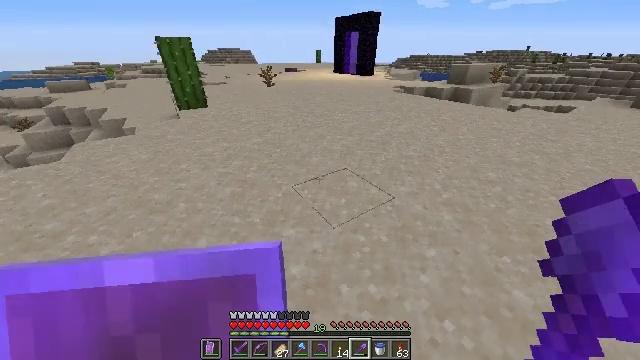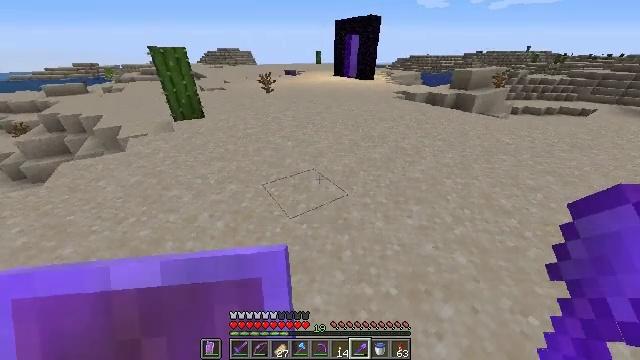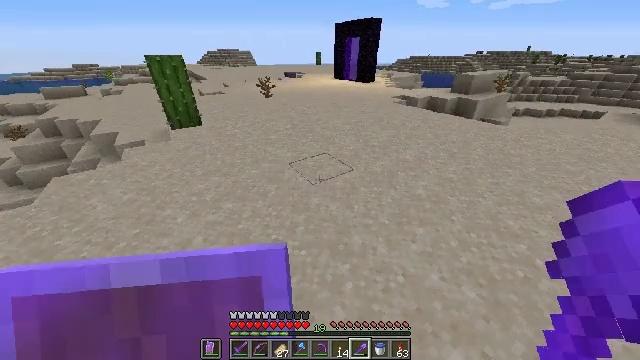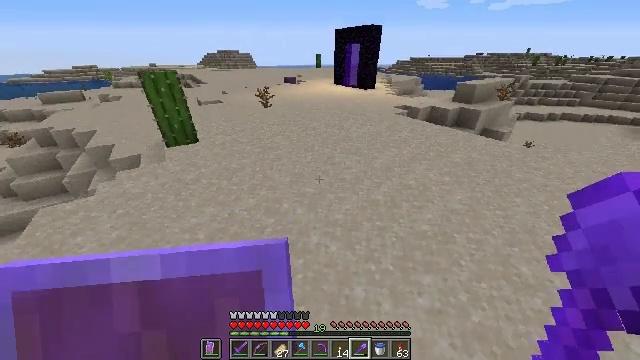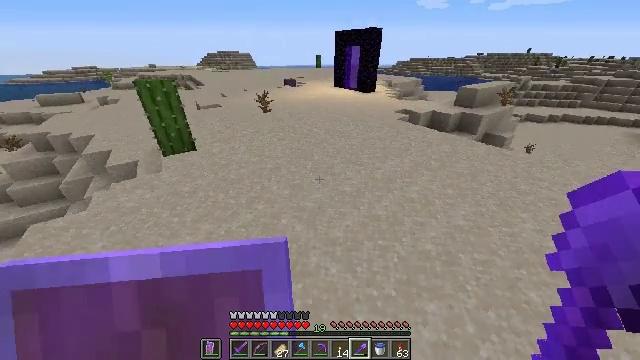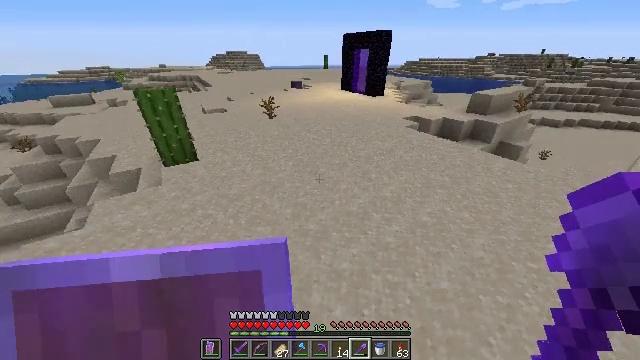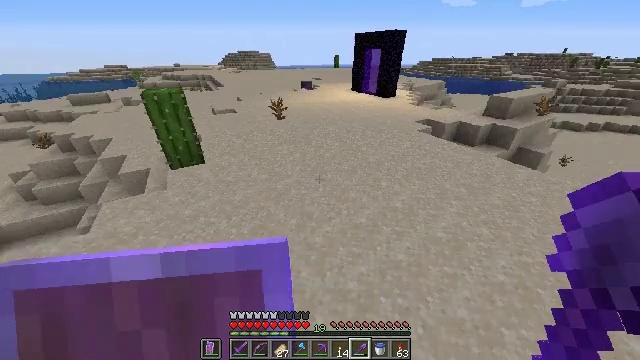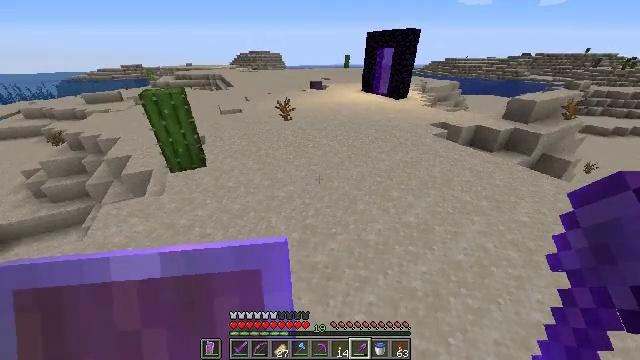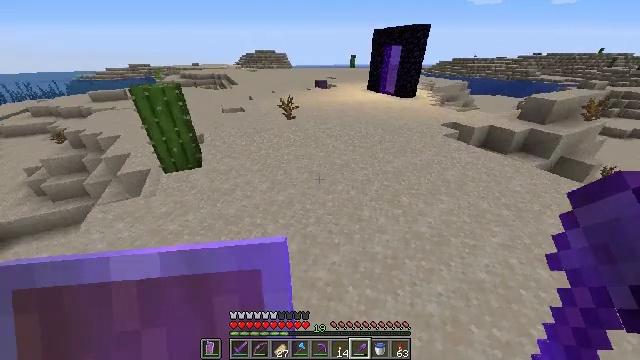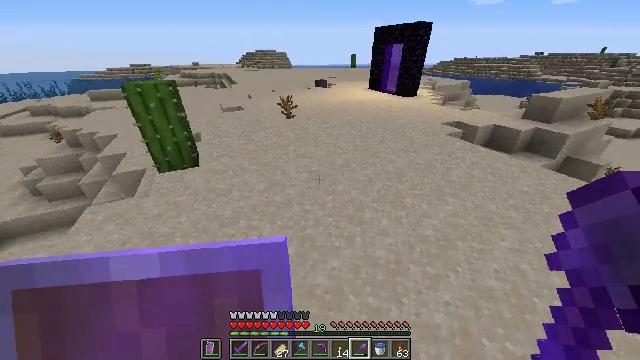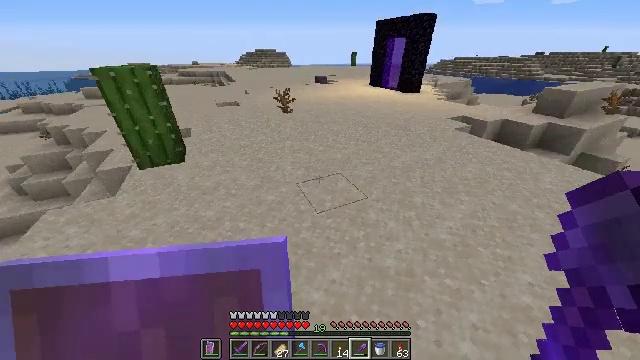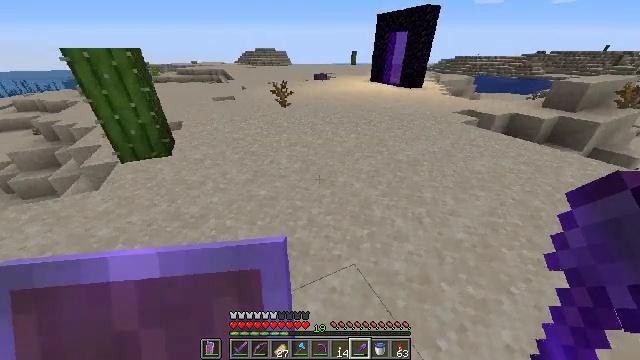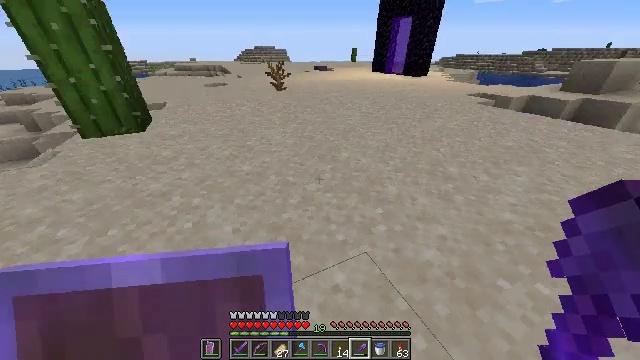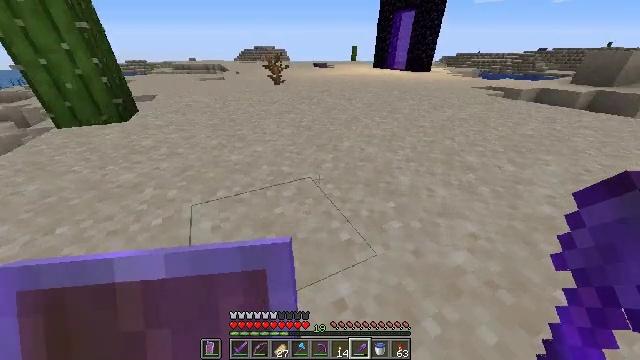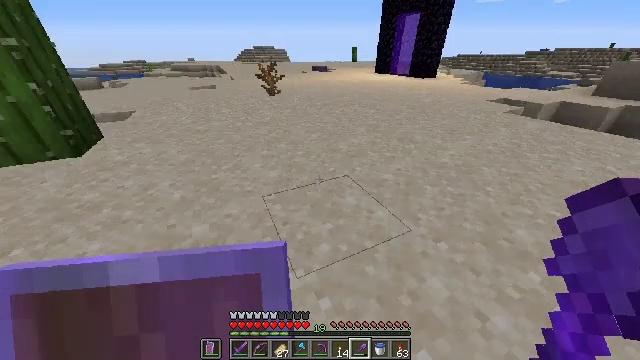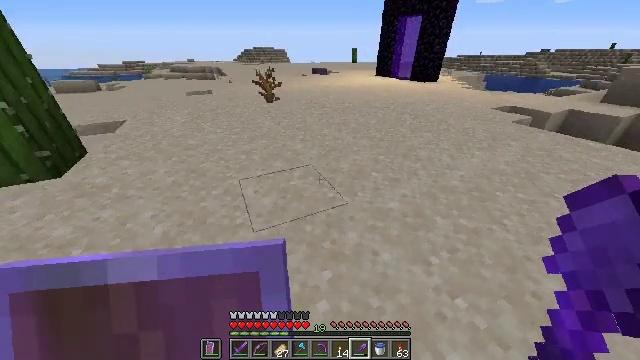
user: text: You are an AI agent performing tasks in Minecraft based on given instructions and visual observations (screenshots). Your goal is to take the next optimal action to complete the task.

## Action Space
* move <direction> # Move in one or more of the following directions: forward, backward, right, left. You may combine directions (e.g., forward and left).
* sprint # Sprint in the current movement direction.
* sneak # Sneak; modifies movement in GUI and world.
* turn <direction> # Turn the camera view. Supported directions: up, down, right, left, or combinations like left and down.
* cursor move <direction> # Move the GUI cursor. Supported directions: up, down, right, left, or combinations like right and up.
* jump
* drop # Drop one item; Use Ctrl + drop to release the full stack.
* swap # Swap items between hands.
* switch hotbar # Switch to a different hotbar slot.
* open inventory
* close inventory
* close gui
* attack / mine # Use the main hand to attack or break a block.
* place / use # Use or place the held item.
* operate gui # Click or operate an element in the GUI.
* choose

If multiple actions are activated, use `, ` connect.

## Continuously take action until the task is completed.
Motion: motion action
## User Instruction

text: Collect sand to make glass.
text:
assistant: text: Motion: move forward, sprint, jump
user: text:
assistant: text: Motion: move forward, sprint, jump
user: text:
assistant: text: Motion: move forward, sprint, jump
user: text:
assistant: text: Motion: move forward, sprint, jump
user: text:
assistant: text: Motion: move forward, sprint, turn left, jump
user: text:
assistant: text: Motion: move forward, sprint, turn left
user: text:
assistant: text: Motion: move forward, sprint, turn left
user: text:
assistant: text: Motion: move forward, sprint, turn left
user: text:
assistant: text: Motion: move forward, sprint
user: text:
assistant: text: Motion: move forward, sprint
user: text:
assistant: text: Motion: move forward, sprint, jump
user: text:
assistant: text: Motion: move forward, sprint, jump
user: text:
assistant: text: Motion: move forward, sprint, jump
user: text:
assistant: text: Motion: move forward, sprint, jump
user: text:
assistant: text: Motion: move forward, sprint, jump
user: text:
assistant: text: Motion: move forward, sprint
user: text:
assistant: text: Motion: move forward, sprint
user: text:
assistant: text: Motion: move forward, sprint
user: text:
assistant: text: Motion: move forward, sprint
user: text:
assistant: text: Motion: move forward, sprint
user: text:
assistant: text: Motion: move forward, sprint, jump
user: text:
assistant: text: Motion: move forward, sprint, jump
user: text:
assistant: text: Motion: move forward, sprint, jump
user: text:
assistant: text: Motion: move forward, sprint, jump
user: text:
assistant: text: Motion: move forward, sprint, jump
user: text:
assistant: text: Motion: move forward, sprint, jump
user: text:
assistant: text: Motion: move forward, sprint, jump
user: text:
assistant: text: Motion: move forward, sprint
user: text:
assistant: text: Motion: move forward, sprint
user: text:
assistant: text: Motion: move forward, sprint